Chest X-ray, PA view. Patient: 11 years old, sex F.
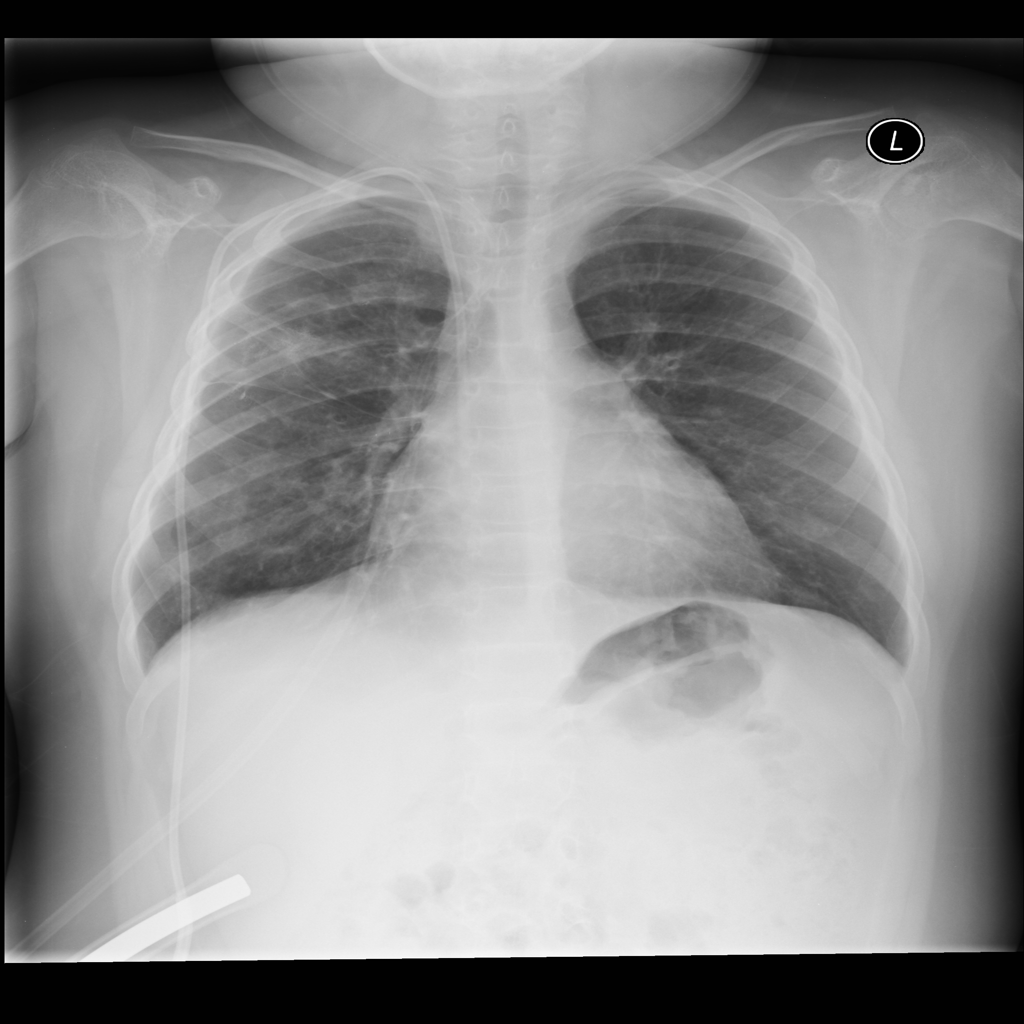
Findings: No Finding